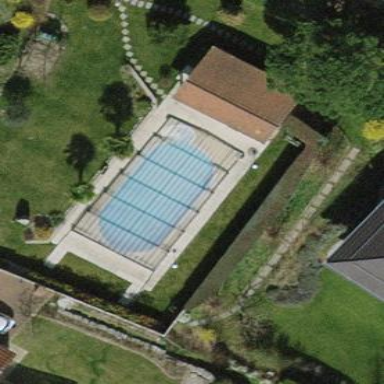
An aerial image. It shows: Swimming pool located in leisure land.